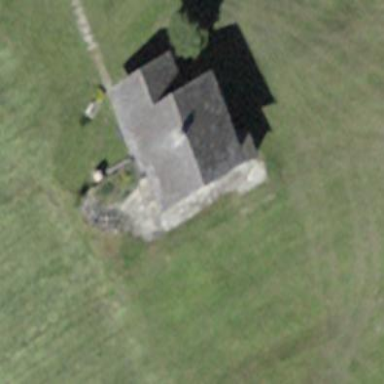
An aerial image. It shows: Simple house.